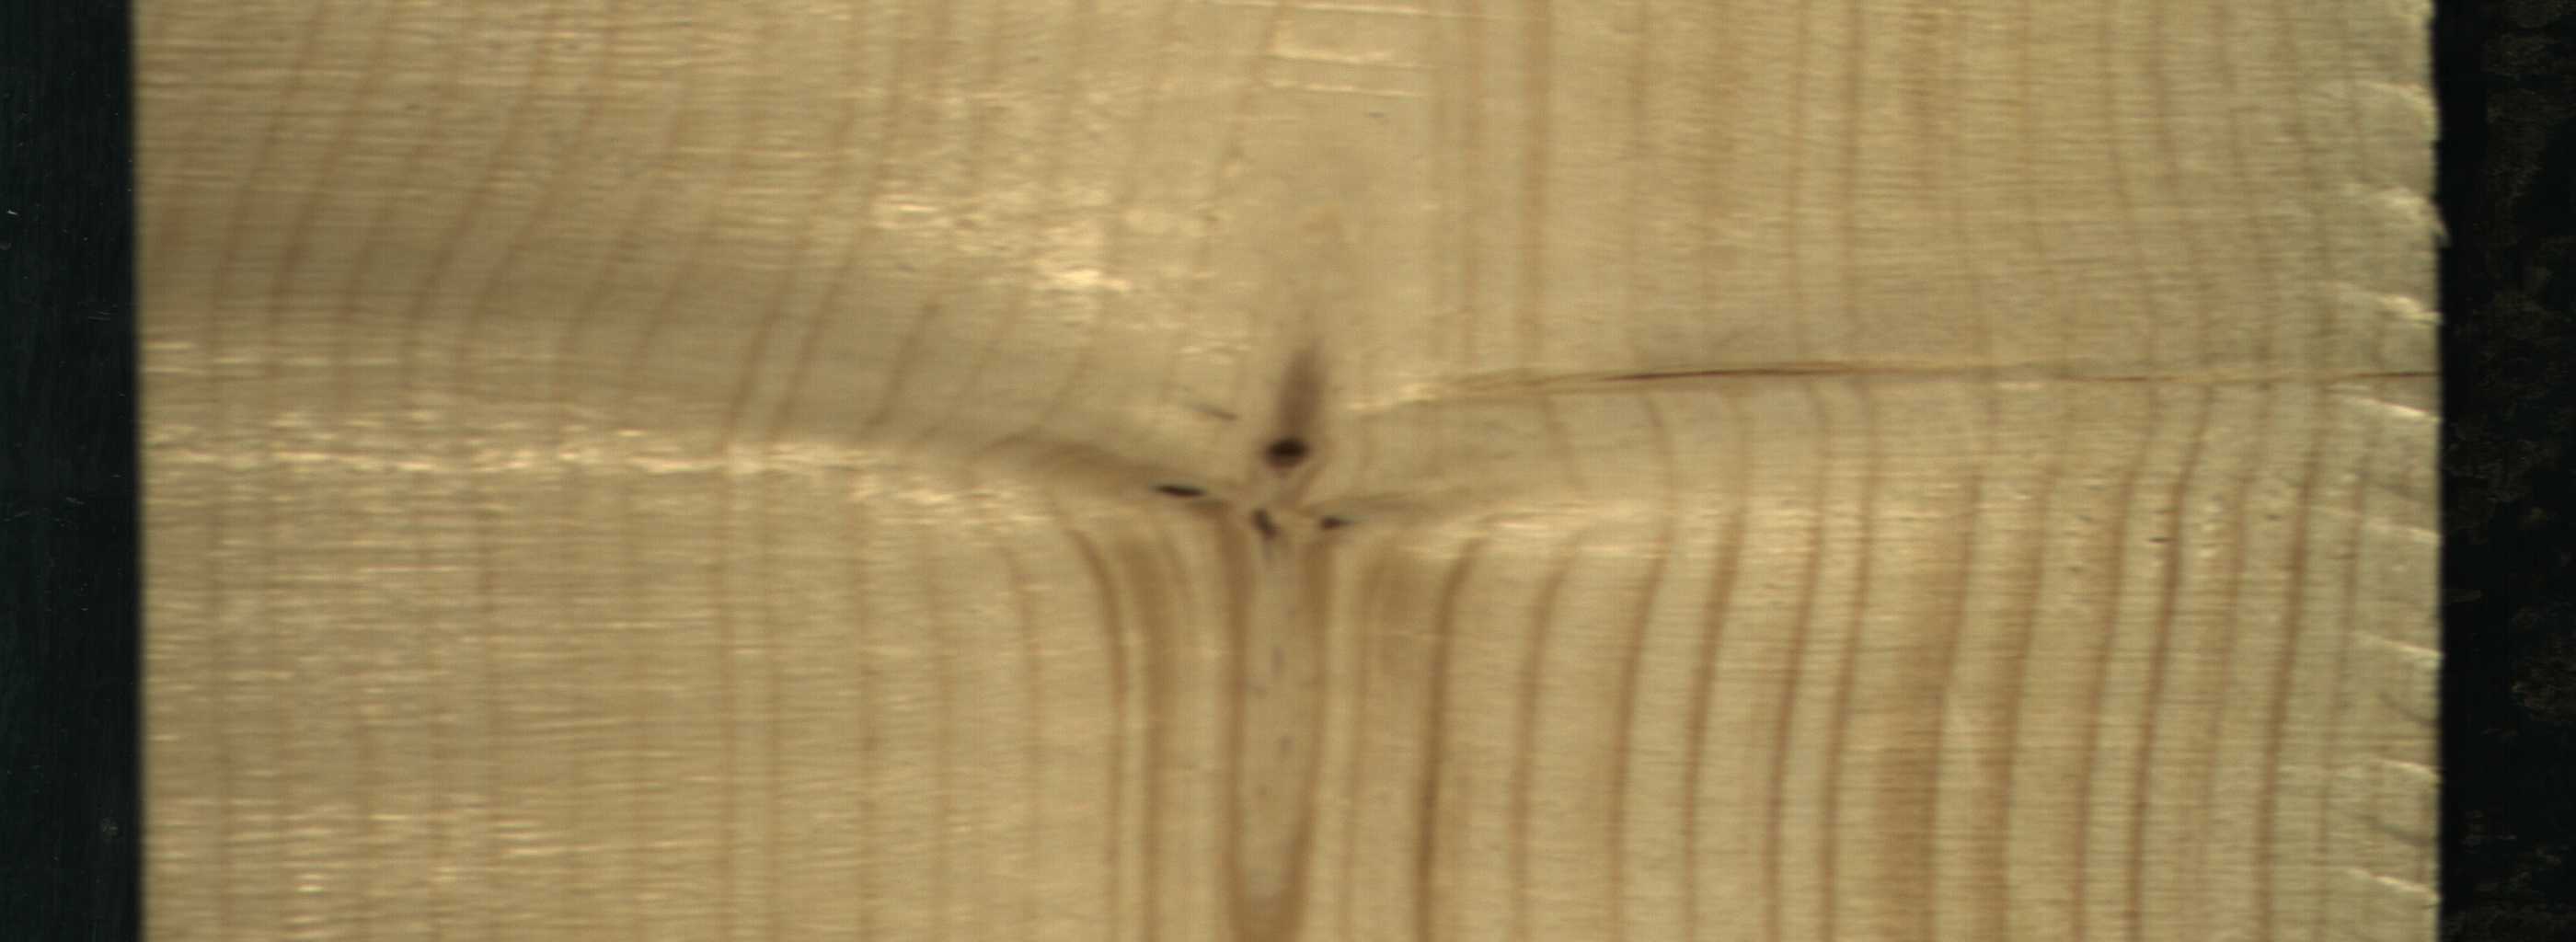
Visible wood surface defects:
Dead_Knot
Live_Knot
Live_Knot
Live_Knot